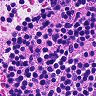
Metastatic tissue present: no